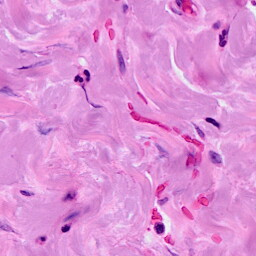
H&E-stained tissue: Breast